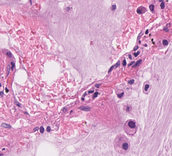
Tumor epithelial tissue: no
Tumor-associated stroma tissue: no
Normal tissue: yes